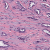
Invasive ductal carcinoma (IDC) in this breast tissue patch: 1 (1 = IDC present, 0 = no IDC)